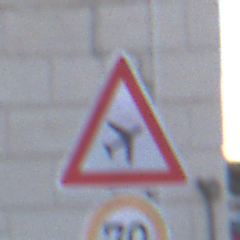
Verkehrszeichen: FlugbetriebLinks
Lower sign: Geschwindigkeit70
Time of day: SunriseSunset
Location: Outdoor (Urban)
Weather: Clear
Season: NotSpecified
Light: Natural